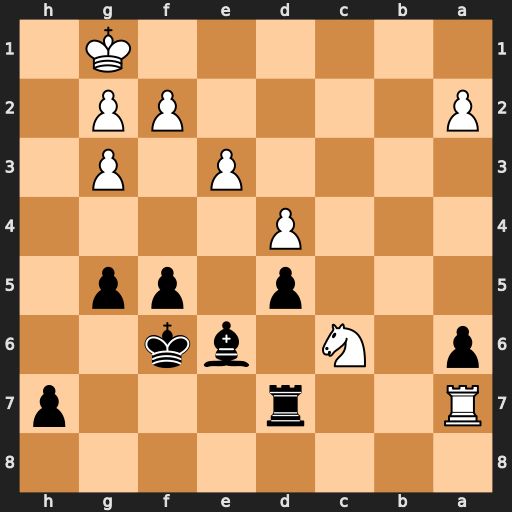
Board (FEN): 8/R2r3p/p1N1bk2/3p1pp1/3P4/4P1P1/P4PP1/6K1
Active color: b
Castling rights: -
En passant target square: -
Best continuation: Rxa7 Nxa7 Bd7